Field crop: maize
Growth stage: 2
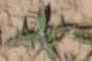
Species: atriplex